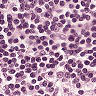
Metastatic tissue present: no